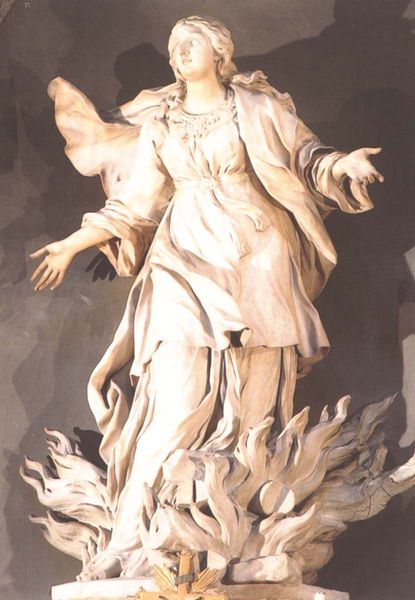
Titel: Der Feuertod der hl. Agnes
Künstler: Ercole Ferrata
Standort: Rom, Piazza Navona, S. Agnese (EU - I - Latium)
Schlagwörter: feuer, kopf, schatten, weiß, finger, frau, holz, kleid, marmor, gürtel, arme, falten, stehen, stein, ärmel, hände, figur, gewand, haare, locken, engel, skulptur, statue, wehen, stuck, plastik, foto, kreuz, brennen, flammen, ausstrecken, sterben, heilige, verbrennung, märtyrerin, verbrennen, gewandt, scheiterhaufen, zuversichtlich, märthürerin, martyrerin